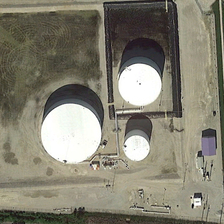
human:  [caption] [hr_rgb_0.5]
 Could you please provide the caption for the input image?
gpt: three white cylindrical buildings of varying sizes .

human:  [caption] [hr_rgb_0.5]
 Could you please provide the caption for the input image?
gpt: three storage tanks in different sizes are surrounded by bareland .

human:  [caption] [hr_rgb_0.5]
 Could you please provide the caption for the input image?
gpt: three storage tanks in different sizes are surrounded by bareland .

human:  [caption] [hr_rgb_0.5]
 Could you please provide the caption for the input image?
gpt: there is only a little bit of trees on the barren land .

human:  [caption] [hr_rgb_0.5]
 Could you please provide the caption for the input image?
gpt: three white cylindrical buildings of varying sizes .